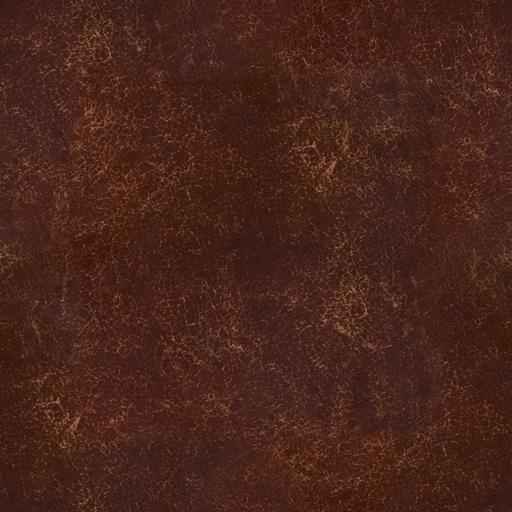
Tags: brown leather